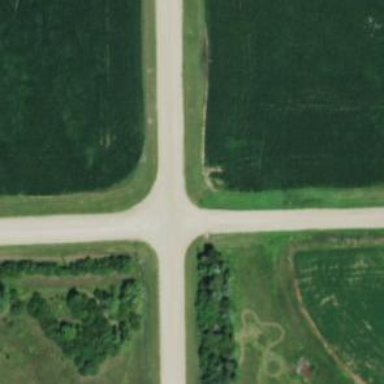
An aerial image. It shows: Stop road.